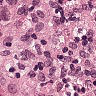
Metastatic tissue present: no